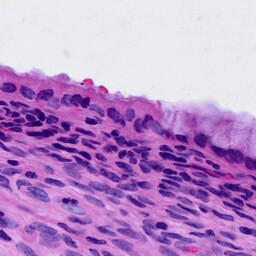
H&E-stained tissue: Cervix